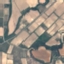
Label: PermanentCrop